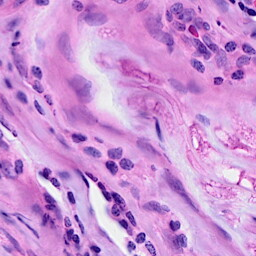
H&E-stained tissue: Breast